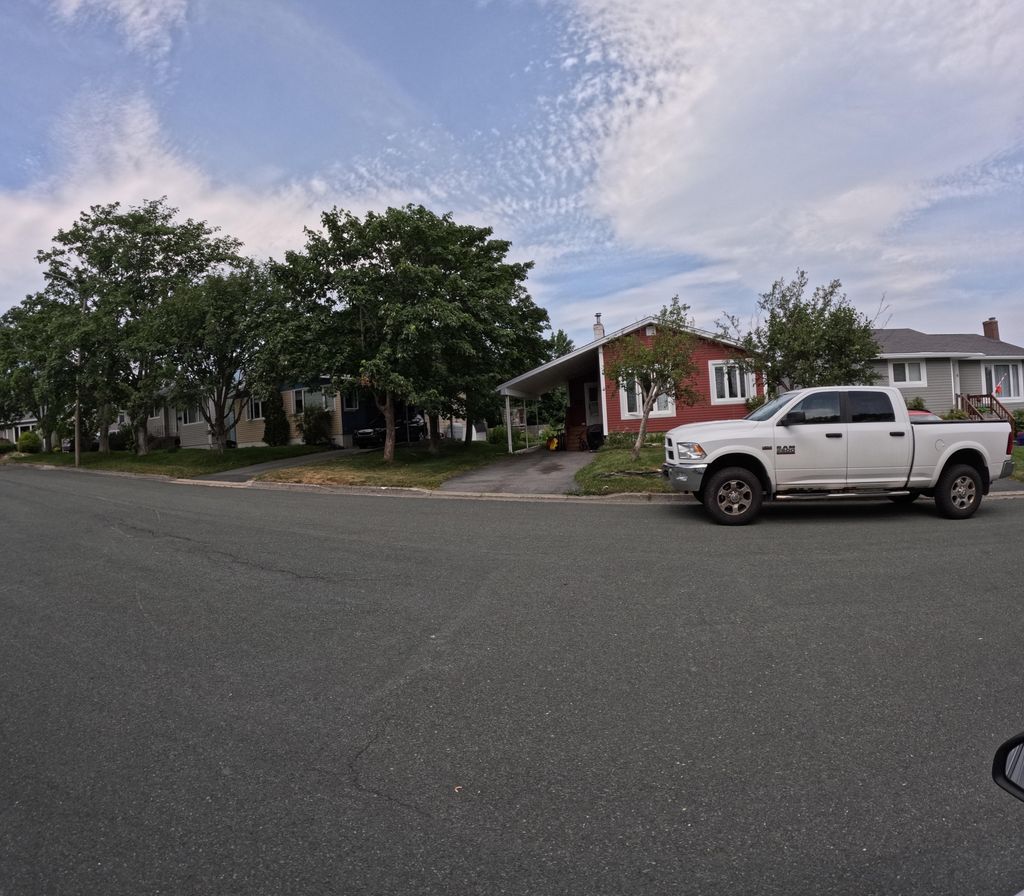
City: st_johns